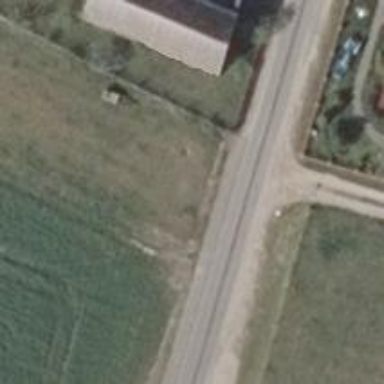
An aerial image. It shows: Residential road with asphalt surface.